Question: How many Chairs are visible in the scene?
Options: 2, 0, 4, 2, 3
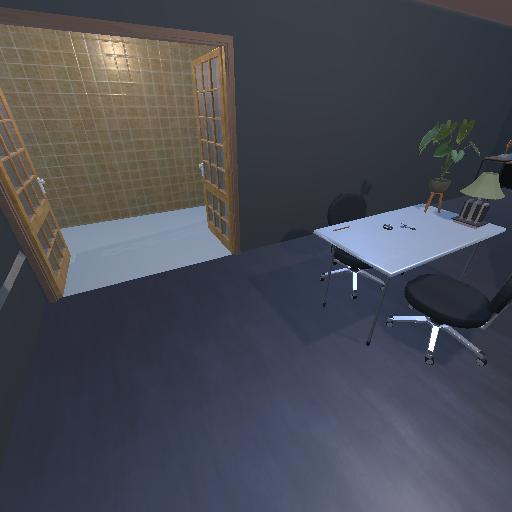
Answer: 2